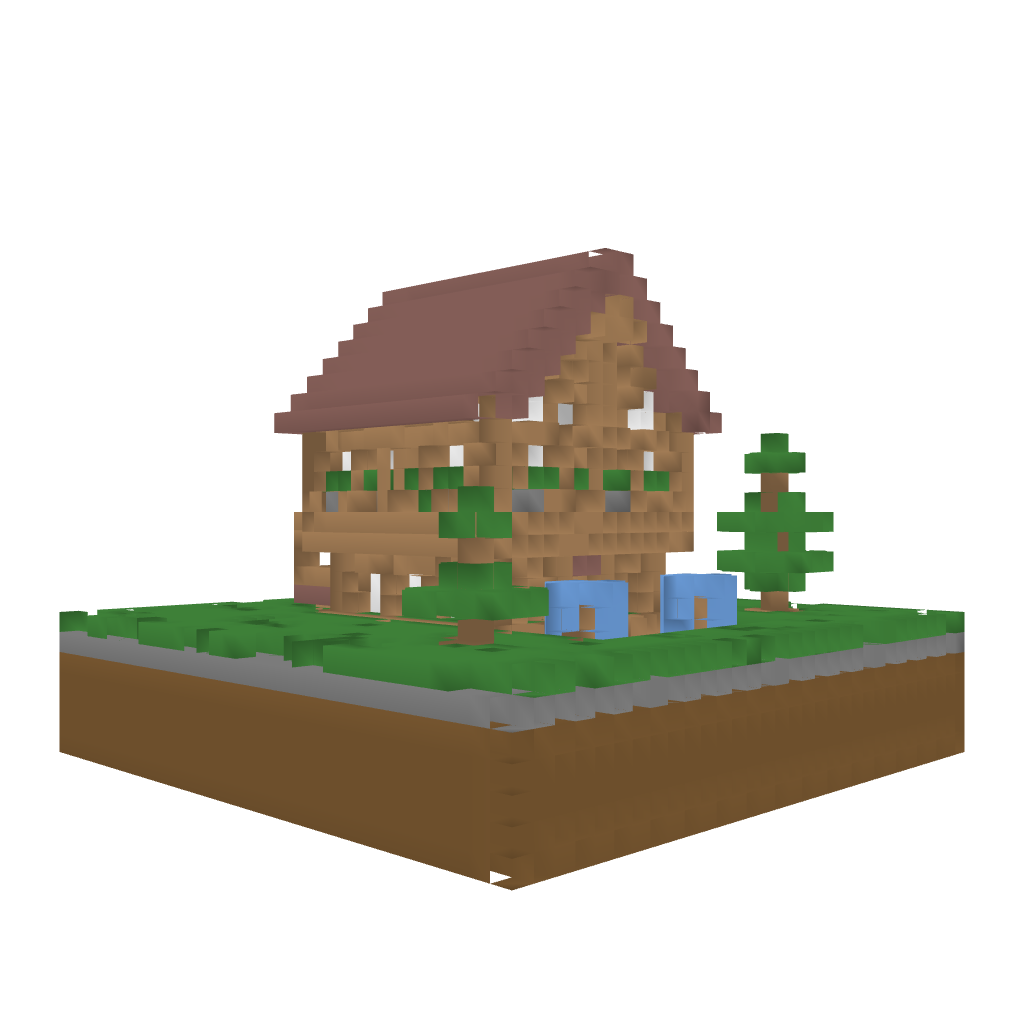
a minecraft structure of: Medieval House  good quality